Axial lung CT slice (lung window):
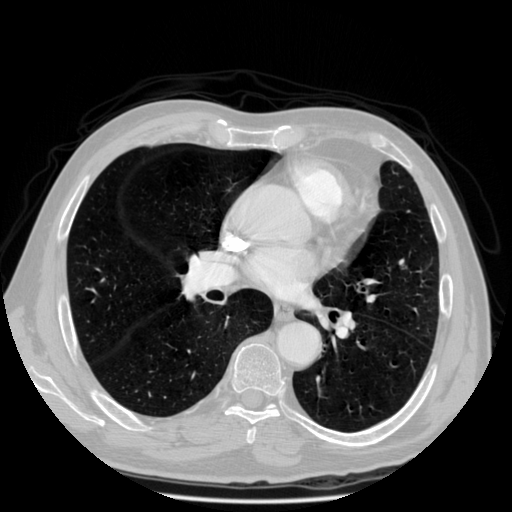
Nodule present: no